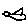
Label: bird